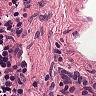
Metastatic tissue present: no